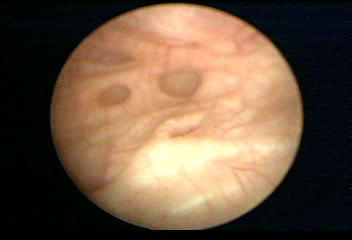
Modality: WLC
Class: Normal mucosa
Bladder cancer association: No